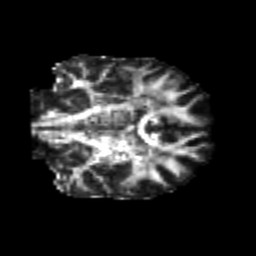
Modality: FA
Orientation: coronal
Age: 24
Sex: male
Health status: healthy
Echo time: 0.074 s